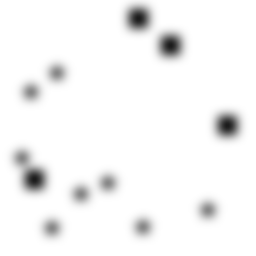
Squares: 4
Triangles: 0
Stars: 8
Total shapes: 12